Current action and preconditions to check: path_clear

Your task: For each precondition in the list above, predict whether it will hold at this action.

Consider the current scene as observed from the mobile robot's camera, and analyze the predicted future states of all dynamic agents (e.g., people, animals, vehicles, or any moving entities) within the NEXT SECOND.

IMPORTANT: Only answer "very likely" if you are absolutely certain—based on strong, clear evidence—that a dynamic agent will violate the precondition in the predicted future state. Do NOT answer "very likely" for unlikely, ambiguous, or low-probability risks.

Ask yourself for each precondition: Is there a high probability, with clear and convincing evidence, that the predicted future states of any dynamic agent will interfere with the predicted future state of the currently executing action within the NEXT SECOND, causing that precondition to fail?

Assess the risk level based on these predictions. Use "likely" or "very likely" if motions create a clear risk of interference.

Use "neutral" or "improbable" if agents are nearby but their predicted paths are clearly diverging or non-conflicting.

Failure Risk Categories: "very improbable", "improbable", "neutral", "likely", "very likely"

Answer Format: Output ONLY the probability_of_failure value from these categories: "very improbable", "improbable", "neutral", "likely", "very likely"

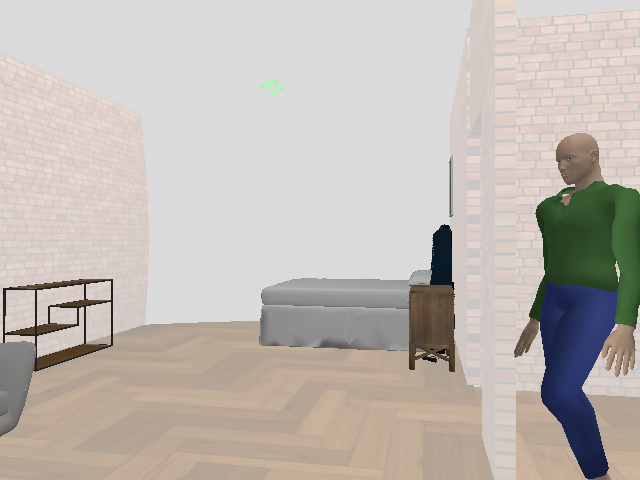

Answer: likely